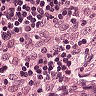
Metastatic tissue present: no